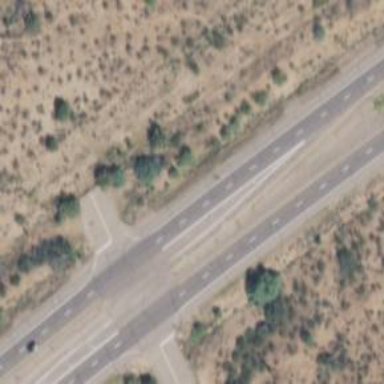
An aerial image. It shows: Trunk link highway with asphalt surface.